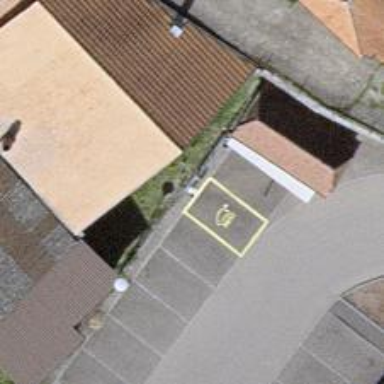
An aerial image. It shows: Charging station.